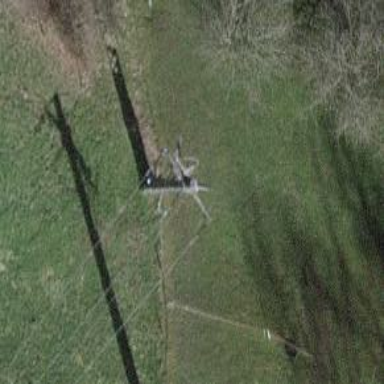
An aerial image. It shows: Power line is depicted.